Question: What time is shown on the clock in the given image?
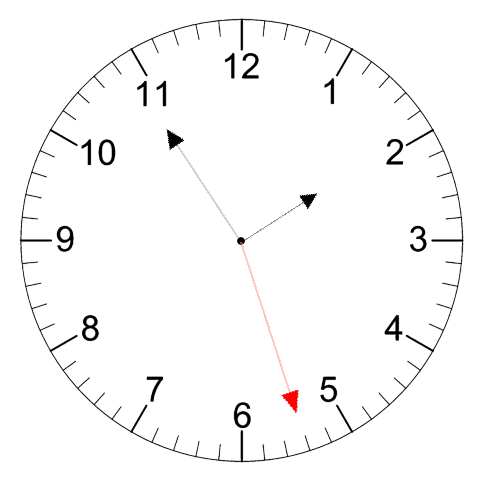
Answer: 01:54:27